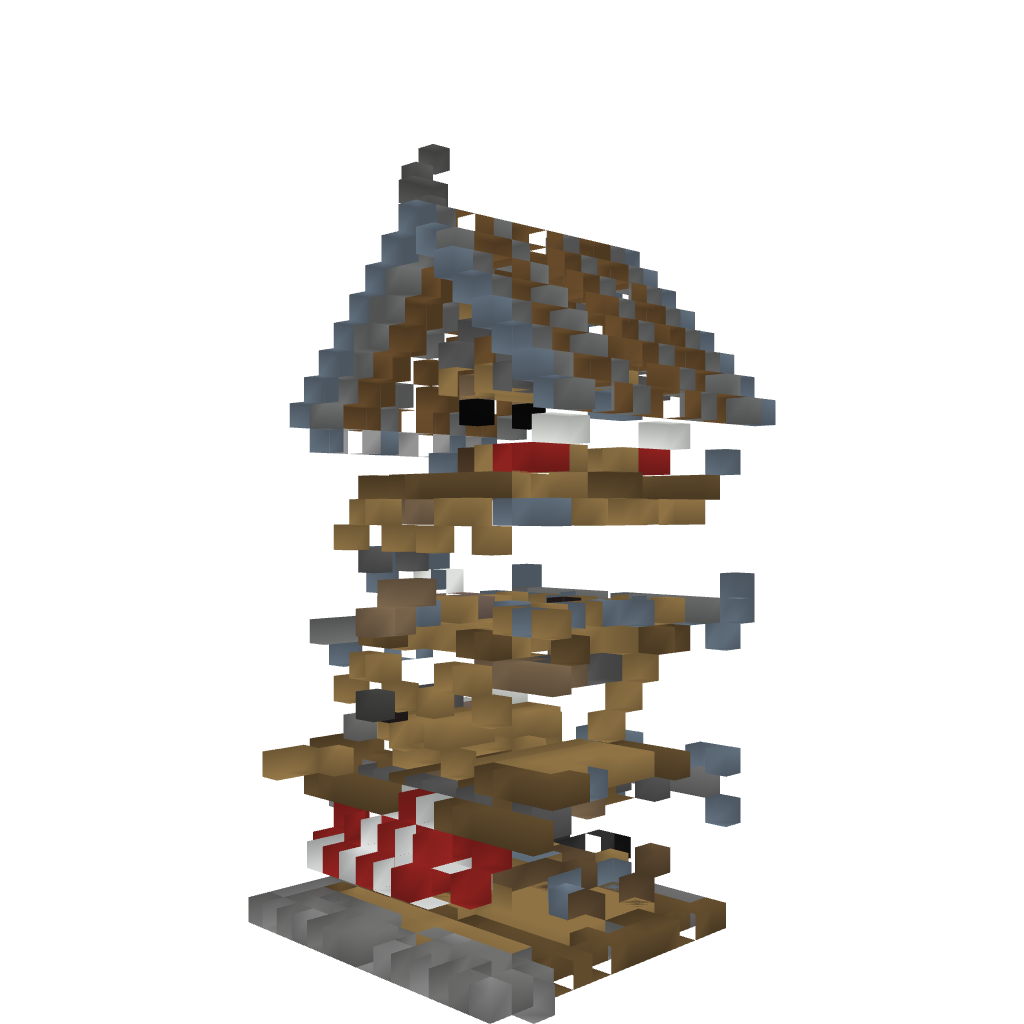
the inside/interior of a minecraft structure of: rustic inn